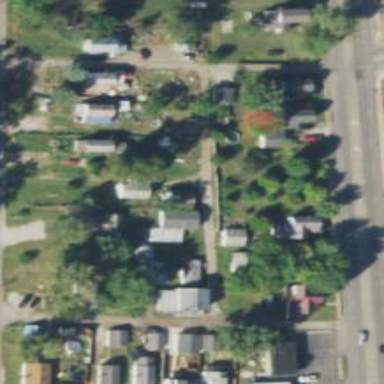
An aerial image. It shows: Alley classified as service road.